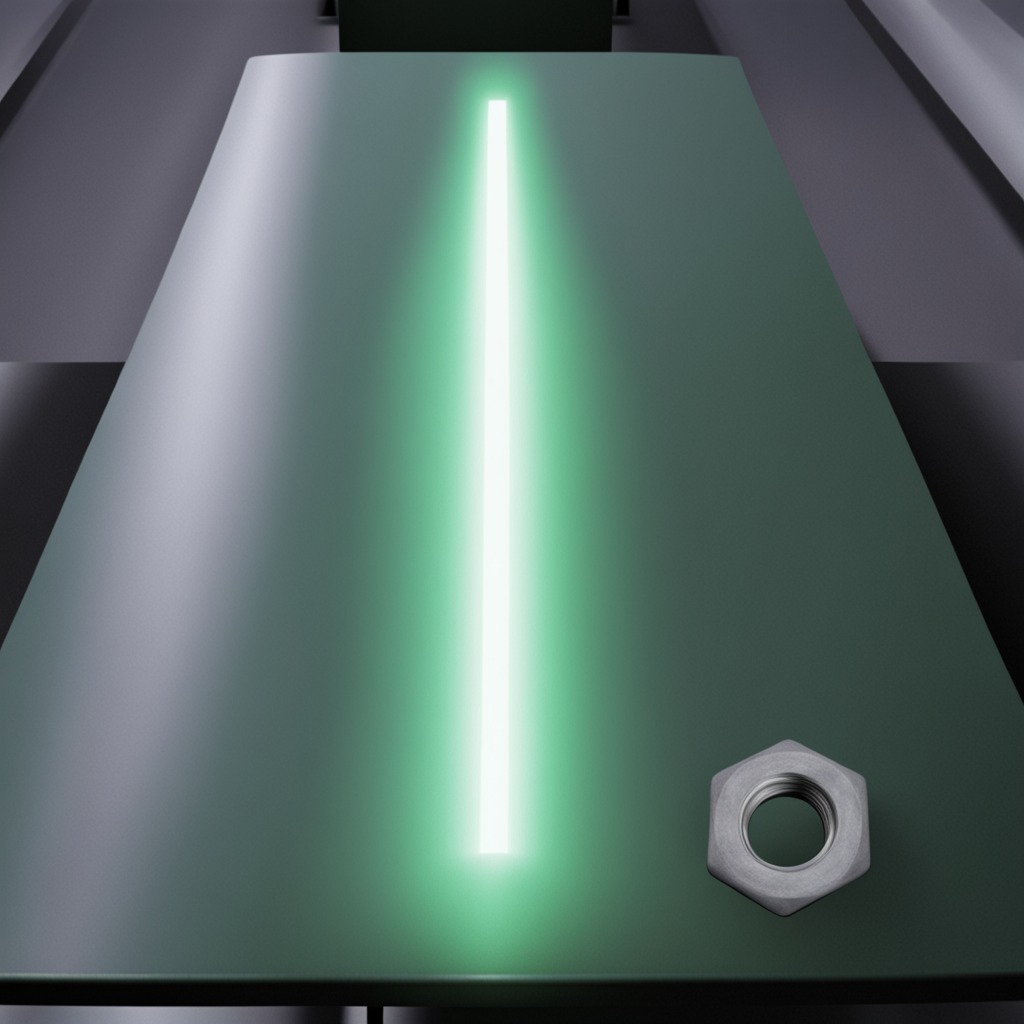
A metal nut is lying on the clean empty table in a railway signal maintenance room.